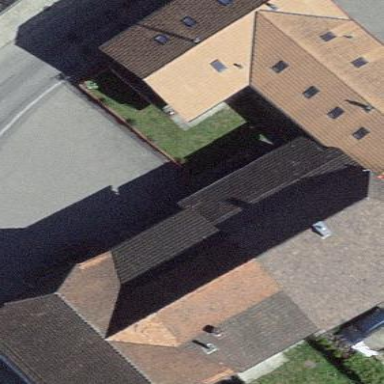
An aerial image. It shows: Residential building.